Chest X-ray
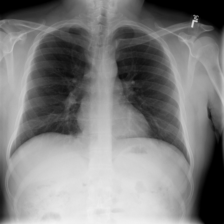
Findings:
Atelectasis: negative
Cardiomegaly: negative
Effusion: negative
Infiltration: positive
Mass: negative
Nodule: negative
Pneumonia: negative
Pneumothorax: negative
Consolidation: negative
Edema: negative
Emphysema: negative
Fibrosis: negative
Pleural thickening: negative
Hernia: negative